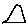
Label: triangle